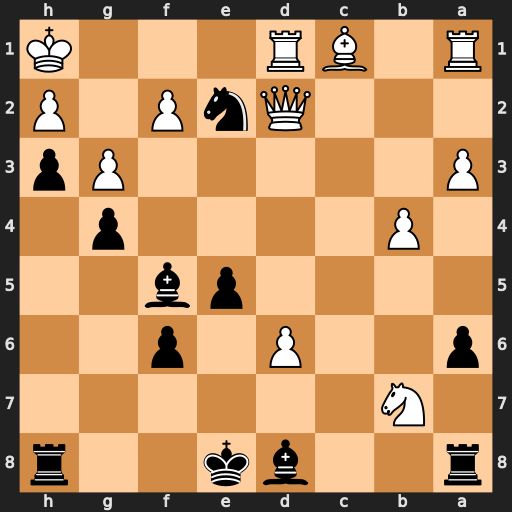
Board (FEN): r2bk2r/1N6/p2P1p2/4pb2/1P4p1/P5Pp/3QnP1P/R1BR3K
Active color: b
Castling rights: kq
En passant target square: -
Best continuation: Be4+ f3 Bxf3#